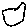
Label: circle